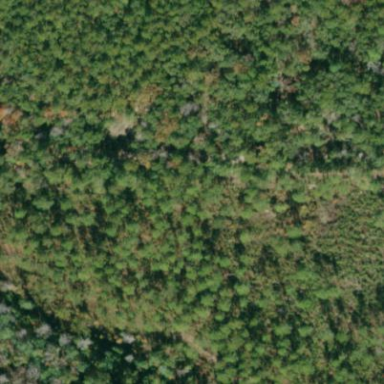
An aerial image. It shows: Needle-leaved woodland.